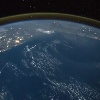
Label: water